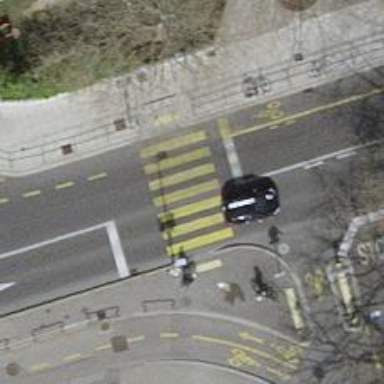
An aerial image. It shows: Crossing with traffic signals.